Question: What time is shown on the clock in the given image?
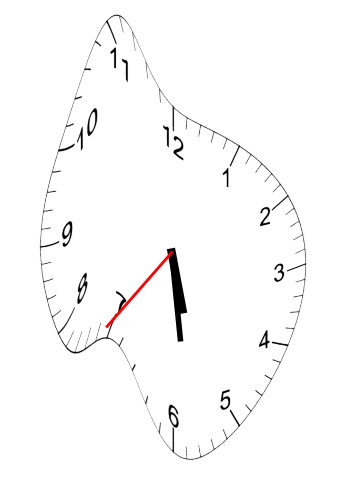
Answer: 05:28:36